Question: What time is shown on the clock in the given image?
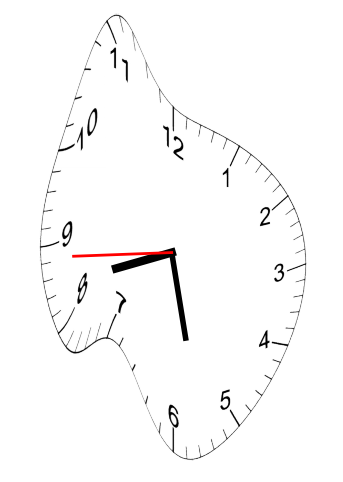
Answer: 08:27:44